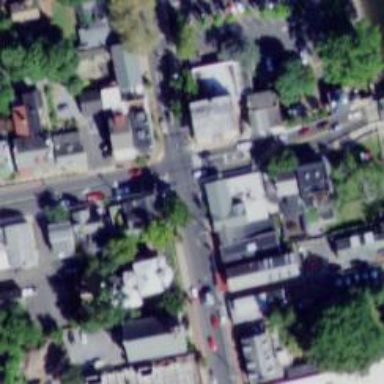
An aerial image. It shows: Town.